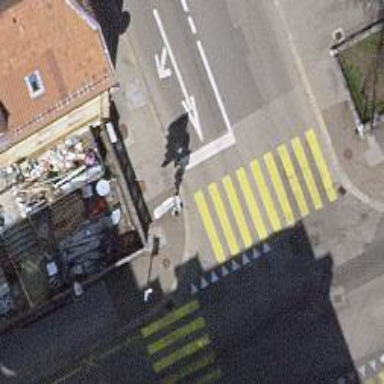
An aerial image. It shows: Road with traffic signals.